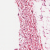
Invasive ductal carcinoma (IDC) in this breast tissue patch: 0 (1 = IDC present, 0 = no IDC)